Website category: sports
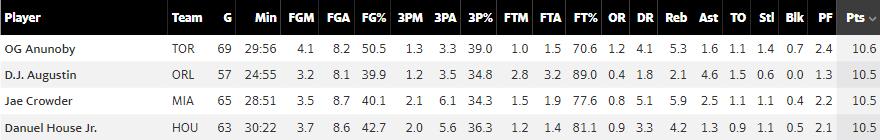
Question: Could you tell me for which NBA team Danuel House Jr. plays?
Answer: HOU

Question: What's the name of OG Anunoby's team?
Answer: TOR

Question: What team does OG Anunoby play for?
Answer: TOR

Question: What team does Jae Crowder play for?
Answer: MIA

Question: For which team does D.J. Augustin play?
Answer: ORL

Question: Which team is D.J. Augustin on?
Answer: ORL

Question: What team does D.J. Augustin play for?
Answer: ORL

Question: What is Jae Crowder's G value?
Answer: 65

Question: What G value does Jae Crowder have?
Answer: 65

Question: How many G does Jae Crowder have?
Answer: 65

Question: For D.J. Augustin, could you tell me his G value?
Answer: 57

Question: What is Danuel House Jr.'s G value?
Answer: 63

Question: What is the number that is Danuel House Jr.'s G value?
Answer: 63

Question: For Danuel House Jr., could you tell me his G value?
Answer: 63

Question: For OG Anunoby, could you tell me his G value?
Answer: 69

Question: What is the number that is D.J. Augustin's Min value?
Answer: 24:55

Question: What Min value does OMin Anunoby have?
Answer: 29:56

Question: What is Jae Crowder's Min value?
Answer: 28:51

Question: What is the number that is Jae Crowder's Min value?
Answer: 28:51

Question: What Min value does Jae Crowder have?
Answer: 28:51

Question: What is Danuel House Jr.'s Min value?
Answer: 30:22

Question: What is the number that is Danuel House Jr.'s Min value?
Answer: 30:22

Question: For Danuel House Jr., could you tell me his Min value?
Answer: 30:22

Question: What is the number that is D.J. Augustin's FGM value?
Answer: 3.2

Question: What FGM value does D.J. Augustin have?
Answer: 3.2

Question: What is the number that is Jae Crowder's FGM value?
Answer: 3.5

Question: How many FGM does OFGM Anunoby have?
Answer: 4.1

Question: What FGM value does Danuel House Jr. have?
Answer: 3.7

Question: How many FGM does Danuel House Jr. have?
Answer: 3.7

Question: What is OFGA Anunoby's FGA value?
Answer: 8.2

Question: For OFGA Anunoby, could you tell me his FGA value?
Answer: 8.2

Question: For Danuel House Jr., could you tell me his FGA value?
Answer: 8.6

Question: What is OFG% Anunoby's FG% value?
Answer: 50.5

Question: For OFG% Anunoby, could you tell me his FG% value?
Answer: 50.5

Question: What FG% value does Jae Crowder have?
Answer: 40.1

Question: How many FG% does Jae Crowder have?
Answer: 40.1

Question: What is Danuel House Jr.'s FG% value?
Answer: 42.7

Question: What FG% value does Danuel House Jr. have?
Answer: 42.7

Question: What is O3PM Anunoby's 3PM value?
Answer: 1.3

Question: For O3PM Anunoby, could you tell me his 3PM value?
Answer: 1.3

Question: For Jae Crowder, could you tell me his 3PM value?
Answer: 2.1

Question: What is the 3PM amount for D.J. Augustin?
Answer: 1.2

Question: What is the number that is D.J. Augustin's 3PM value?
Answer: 1.2

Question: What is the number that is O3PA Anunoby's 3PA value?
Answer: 3.3

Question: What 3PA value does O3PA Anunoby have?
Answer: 3.3

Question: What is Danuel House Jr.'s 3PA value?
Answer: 5.6

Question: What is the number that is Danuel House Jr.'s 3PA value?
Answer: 5.6

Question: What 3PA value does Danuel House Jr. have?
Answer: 5.6

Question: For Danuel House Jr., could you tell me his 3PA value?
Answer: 5.6

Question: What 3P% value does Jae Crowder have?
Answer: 34.3

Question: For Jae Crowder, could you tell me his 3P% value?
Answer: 34.3

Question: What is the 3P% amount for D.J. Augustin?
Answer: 34.8

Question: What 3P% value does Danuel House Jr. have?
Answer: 36.3

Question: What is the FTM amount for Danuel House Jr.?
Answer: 1.2

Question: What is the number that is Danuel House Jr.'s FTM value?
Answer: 1.2

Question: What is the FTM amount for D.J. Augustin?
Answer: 2.8

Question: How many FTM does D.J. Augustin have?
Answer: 2.8

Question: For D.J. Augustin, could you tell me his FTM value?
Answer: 2.8

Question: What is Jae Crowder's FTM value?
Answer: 1.5

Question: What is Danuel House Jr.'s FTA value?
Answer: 1.4

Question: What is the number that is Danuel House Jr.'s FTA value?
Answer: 1.4

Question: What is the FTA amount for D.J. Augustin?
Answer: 3.2

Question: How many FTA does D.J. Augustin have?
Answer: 3.2

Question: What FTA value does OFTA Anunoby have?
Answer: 1.5